Aerial crown-view tile of a tropical tree (Barro Colorado Island, Panama), acquired 20241216:
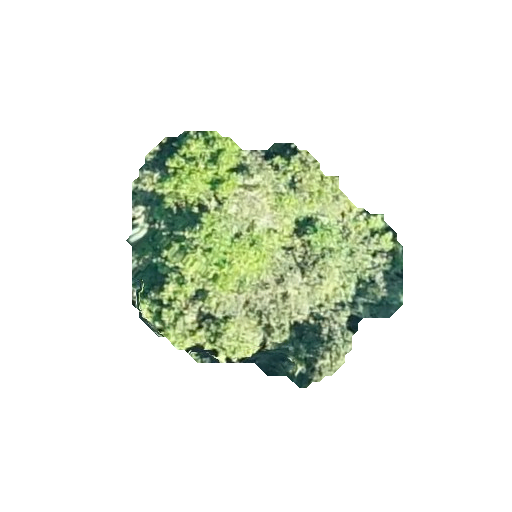
Species: Prioria copaifera
GBIF accepted scientific name: Prioria copaifera
Crown area: 72.954 m²